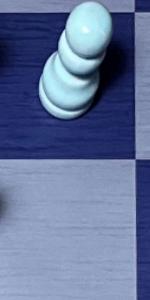
Label: Empty